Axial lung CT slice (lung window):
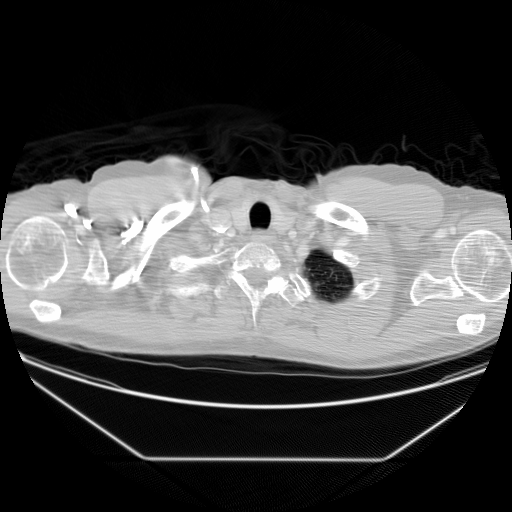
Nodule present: no